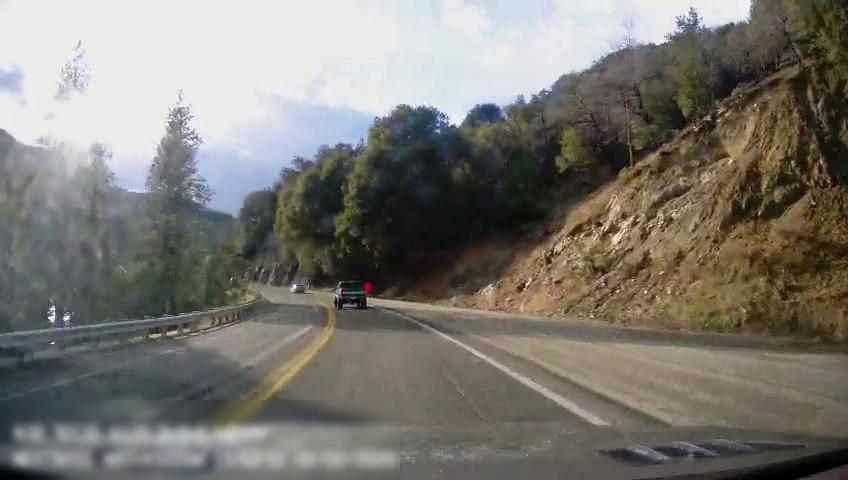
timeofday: Day
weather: Sunny
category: Drivable Space
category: Vehicles | SUV
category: Vehicles | Truck
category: Lanes | Current Lane
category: Lanes | Opposite Lane
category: Lanes | Opposite Lane
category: Lanes | Opposite Lane
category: Traffic | Signs